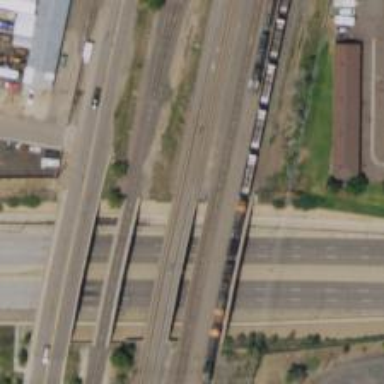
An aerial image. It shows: Bridge for light rail electrified with contact line.